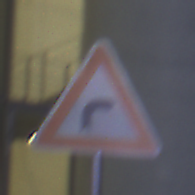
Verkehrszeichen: KurveRechts
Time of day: Night
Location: Outdoor (Urban)
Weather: PartlyCloudy
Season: NotSpecified
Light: Artificial